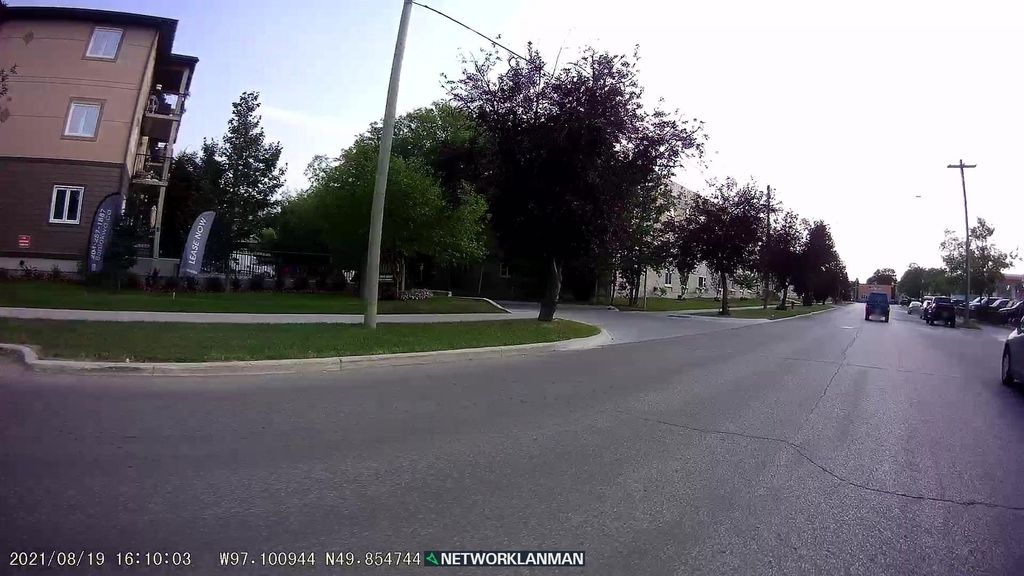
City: winnipeg